Question: Here's the definition of my ASP.NET <URL> control:
'''
<asp:GridView ID="gvReq" runat="server" AllowSorting="True" DataKeyNames="Req_ID,Approved,supervisor_login,Revised,Requested_Login,HasDocs" DataSourceID="objdsReq" AllowPaging="True" PageSize="30" >
'''
In this GridView, I have the following template field:
'''
<asp:TemplateField>
<ItemStyle HorizontalAlign="Center" Width="50px"></ItemStyle>
<ItemTemplate>
<asp:Button ID="btnDelete" runat="server" CommandArgument='<%# Container.DataItemIndex %>' ForeColor="Red" CommandName="DeleteReq" OnClientClick="showConfirm(this); return false;" Text="Delete" />
</ItemTemplate>
<ItemStyle HorizontalAlign="Center" />
</asp:TemplateField>
'''
That 'OnClientClick="showConfirm(this); return false;"' method is shown below. I don't claim to understand all of it because I got it from another post of mine (<URL>.
'''
<script type="text/javascript">
var _source; // keeps track of the delete button for the row that is going to be removed
var _popup; // keep track of the popup div
function showConfirm(source) {
this._source = source;
this._popup = $find('mdlPopup');
this._popup.show(); // find the confirm ModalPopup and show it
}
function okClick() {
this._popup.hide(); // find the confirm ModalPopup and hide it
__doPostBack(this._source.name, ''); // use the cached button as the postback source
}
function cancelClick() {
this._popup.hide(); // find the confirm ModalPopup and hide it
this._source = null; // clear the event source
this._popup = null;
}
</script>
'''
I did understand enough about that JavaScript that I found online to correctly include these two HTML tags to get it all to work:
'''
<div id="popupDiv" runat="server" align="center" class="confirm" style="display: none">
<img align="absmiddle" src="Images/important.png" /><b>CONFIRM:</b> Delete this item?<br />
<asp:Button ID="btnOk" runat="server" Text="Yes" Width="50px" />
<asp:Button ID="btnNo" runat="server" Text="No" Width="50px" />
</div>
<ajaxToolkit:ModalPopupExtender BehaviorID="mdlPopup" runat="server" TargetControlID="popupDiv" PopupControlID="popupDiv" OkControlID="btnOk" OnOkScript="okClick();" CancelControlID="btnNo" OnCancelScript="cancelClick();" BackgroundCssClass="modalBackground" />
'''
Now that I have that all working, I realize the end result is still lacking.
All that displays in my pop-up window is a vague confirmation dialog.

I was clicking to delete a row entry, but I mistakenly clicked the wrong row!
I did not know this, so I proceeded to click 'OK' to confirm, then noticed the wrong row getting deleted as I stepped through my code.
I started looking at how to include additional data in my dialog box, which led me to the article <URL> with this little bit of code:
'''
ASP.NET binding c #:
<% # Bind ("column name")%>
<% # Eval ("column name")%>
The <a href/> binding c #:
<A href = '<% # Eval ("column name ... aspx? Key = value & key = {0}")%>' />
The OnClientClick embedded js function (c # parameter is not passed):
OnClientClick = "js function (parameter)"
The OnClientClick embedded js function (pass a c # parameters):
The OnClientClick = '<% # Eval ("column name", "js function ({0})")%>'>
OnClientClick = '<% # Eval ("column name", "javascript: js function (" {0} \ ")")%>'>
The OnClientClick embedded js function (passing two or more c # parameters):
OnClientClick = '<% # String.Format ("js function ({0}, {1}", Eval ("column name"), Eval ("column name"))%>'
c # embedded js function:
Response.Write ("<script> js built-in function ('parameter') </ script>");
Page.ClientScript.RegisterStartupScript (this.GetType (), "", "js-defined functions ('parameter')", true);
js call back method:
var result = "<% = method name (shape parameter)%>";
public method type the name of the method (parameter) {..}
'''
(I pasted it here, just in case that site disappears)
So, it seems like I should be able to send some more descriptive information to my Confirmation Dialog Box, like the row's or something.
## Is there a way, using the code I have shown, that someone can show me how to pass more data to my Confirmation Dialog Box?
Should I extract and send the String information to my Dialog Box or should/could the JavaScript use the 'source' parameter to access the information I need?
In that GridView control,
'''
<asp:BoundField DataField="Req_ID" HeaderText="ID" SortExpression="Req_ID" />
<asp:BoundField DataField="Vendor_ID" HeaderText="Ven ID" SortExpression="Vendor_ID" />
<asp:BoundField DataField="Vendor_Name" HeaderText="Vendor" SortExpression="Vendor_Name" />
'''
Hi Dave!
In the View Source, the ID column has this header:
'''
<th scope="col"><a href="javascript:__doPostBack('ctl00$ContentPlaceHolder1$gvReq','Sort$Req_ID')">ID</a></th>
'''
The first table row has , and value '70701' is in two other table detail cells of that row:
'''
<tr onmouseover="this.style.backgroundColor='LightGray'" onmouseout="this.style.backgroundColor='White'">
<td style="color:Blue;">
<a onclick="javascript:popup_window=window.open('RequisitionDetails.aspx?Req_id=70701','ViewReqDetails','width=950,height=610,top=75,left=100,status=no, resizable= no, scrollbars=yes, toolbar= no,location= no, menubar=no,titlebar=no');popup_window.focus();" href="javascript:__doPostBack('ctl00$ContentPlaceHolder1$gvReq','Select$0')" style="color:Blue;">Details</a>
</td>
<td>70701</td>
<td>206101</td>
<td>EBM PAPST, INC</td>
<td>6/26/2013</td>
<td>58045 - HOT PO</td>
<td>REPAIRS / db</td>
<td align="center" style="color:Blue;width:50px;">
<span id="ctl00_ContentPlaceHolder1_gvReq_ctl02_lblApprove" style="color:Black;">Approved</span>
</td>
<td align="center" style="color:Blue;width:50px;">
<a onclick="javascript:popup_window=window.open('ReqReport.aspx?Req_id=70701','ViewReqDetails','width=810,height=620,top=75,left=75,status=no, resizable= no, scrollbars=no, toolbar= no,location= no, menubar=no,titlebar=no');popup_window.focus();" href="javascript:__doPostBack('ctl00$ContentPlaceHolder1$gvReq','Select$0')" style="color:Blue;">Print</a>
</td>
<td align="center" style="color:Blue;width:50px;">
<a onclick="javascript:popup_window=window.open('ReqDocs.aspx?Req_id=70701','ViewReqDetails','width=550,height=500,top=75,left=75,status=no, resizable= no, scrollbars=yes, toolbar= no,location= no, menubar=no,titlebar=no');popup_window.focus();" href="javascript:__doPostBack('ctl00$ContentPlaceHolder1$gvReq','Select$0')" style="color:Blue;">Docs</a>
</td>
<td align="center" style="width:50px;">
<input type="submit" name="ctl00$ContentPlaceHolder1$gvReq$ctl02$btnDelete" value="Delete" onclick="showConfirm(this); return false;" id="ctl00_ContentPlaceHolder1_gvReq_ctl02_btnDelete" style="color:Red;" />
</td>
</tr>
'''
So, the ID value I want is just a '<td>' field.
## How would I edit this to include that value?
> OnClientClick="showConfirm(this); return false;"
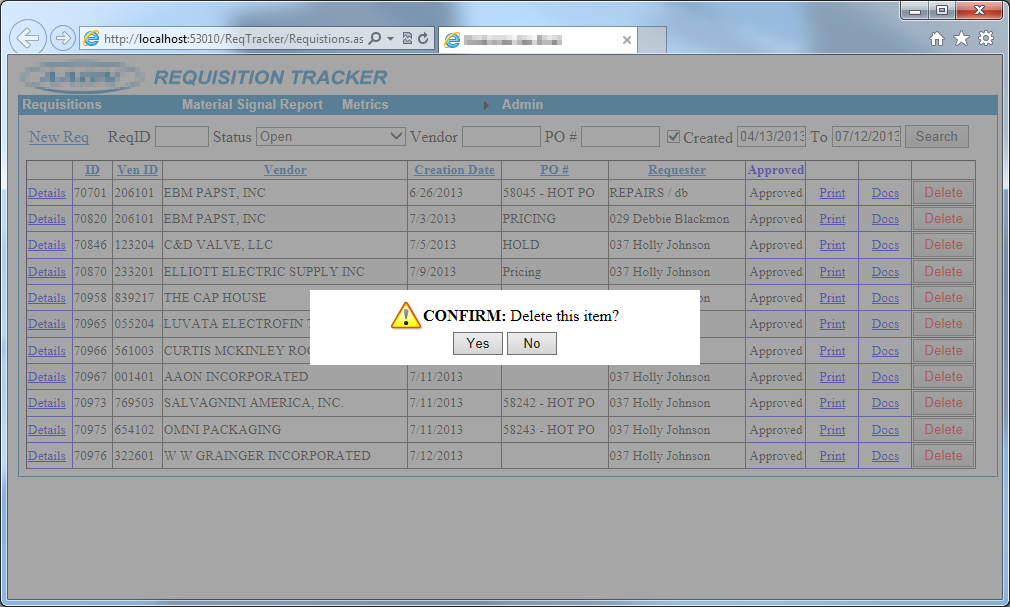
Answer: '''
function showConfirm(source) {
...
}
'''
You can change the signature of this method to take additional parameters, e.g. itemName, and you could modify the js to alter the text that the popup is displaying (you would need to change your html a little, but no biggie). Have you inspected the source to see what it contains? It might already have the information you want to display.
EDIT
Played with this, and have a quick way to get this done. I'm using jquery.
1. Change the popup html to be like so or similarm where the span is going to contain the additional data:
'''
<div id="popupDiv" runat="server" align="center" class="confirm" style="display: none; background-color: white">
<img align="absmiddle" src="Images/important.png" /><b>CONFIRM:</b> Delete <span id="popupDescription"></span>?<br />
<asp:Button ID="btnOk" runat="server" Text="Yes" Width="50px" />
<asp:Button ID="btnNo" runat="server" Text="No" Width="50px" />
</div>
'''
1. Update the button in your grid with a data=itemName="" attribute like below. Note my data class id called 'DataClass', and has a property called 'Name'. You can change this to match your data:
'''
<asp:Button ID="btnDelete" runat="server" CommandArgument='<%# Container.DataItemIndex %>' ForeColor="Red" CommandName="DeleteReq" data-itemName="<%# ((DataClass)Container.DataItem).Name %>" OnClientClick="showConfirm(this); return false;" Text="Delete" />
'''
1. Finally, change your function to inject this value into the popup:
'''
function showConfirm(source) {
//I use jquery to get the data-itemName attribute value and set it on the span
var sourceElement = $(source);
var additionalInfo = sourceElement.attr('data-itemName');
var descriptionElement = $('#popupDescription');
descriptionElement.text(additionalInfo);
this._source = source;
this._popup = $find('mdlPopup');
this._popup.show(); // find the confirm ModalPopup and show it
}
'''
Granted, this is far from an elegant solution, but it works.